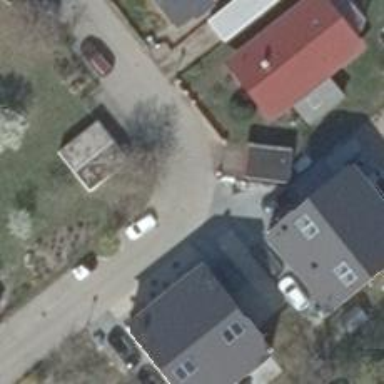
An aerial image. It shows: Residential road.